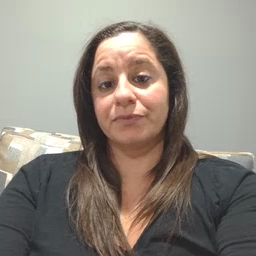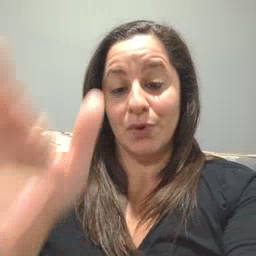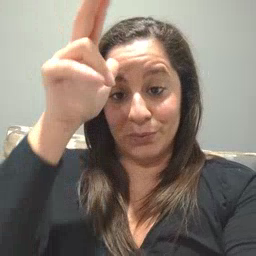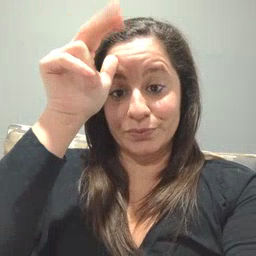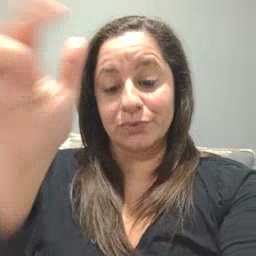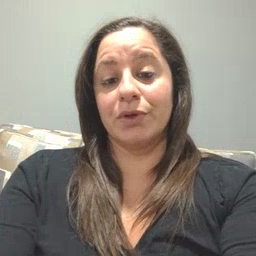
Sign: horse